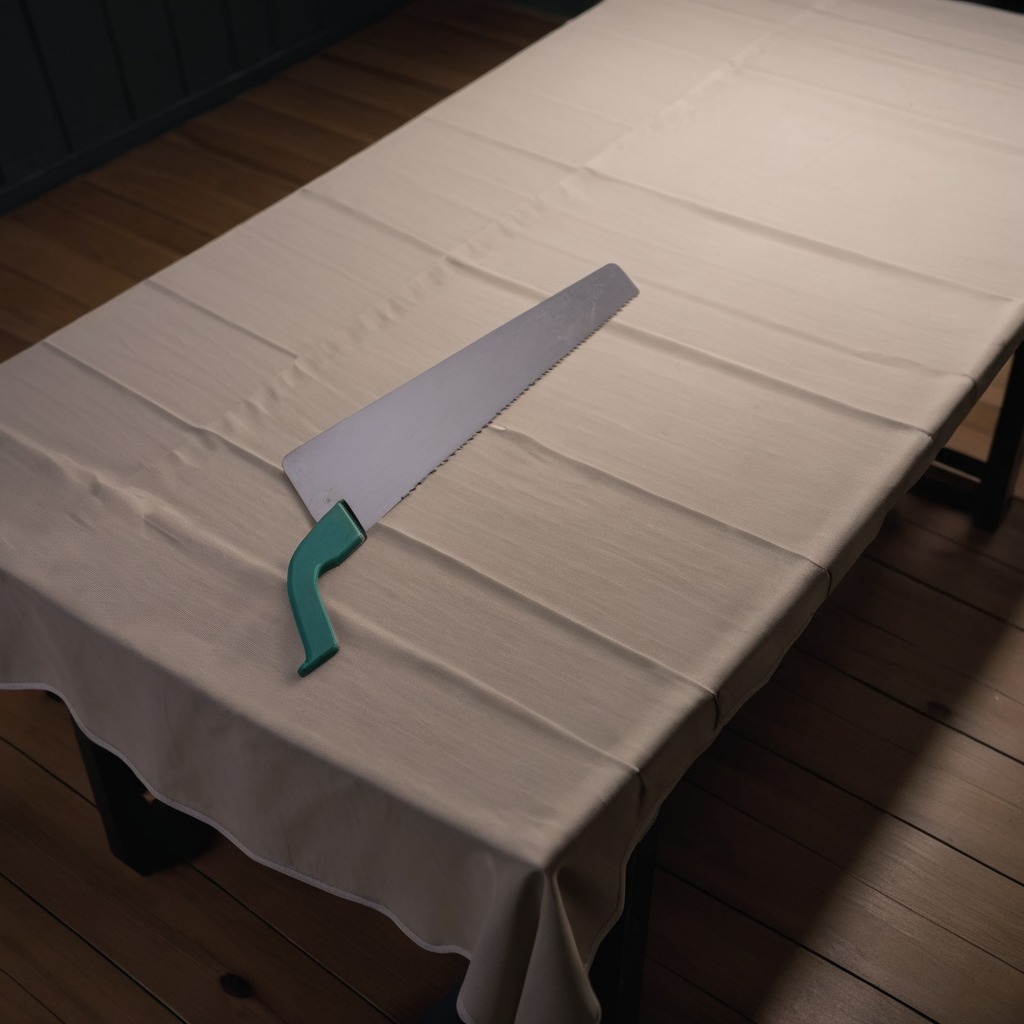
A metal saw is lying on a wooden table inside a workshop at night.